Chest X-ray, AP view. Patient: 34 years old, sex M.
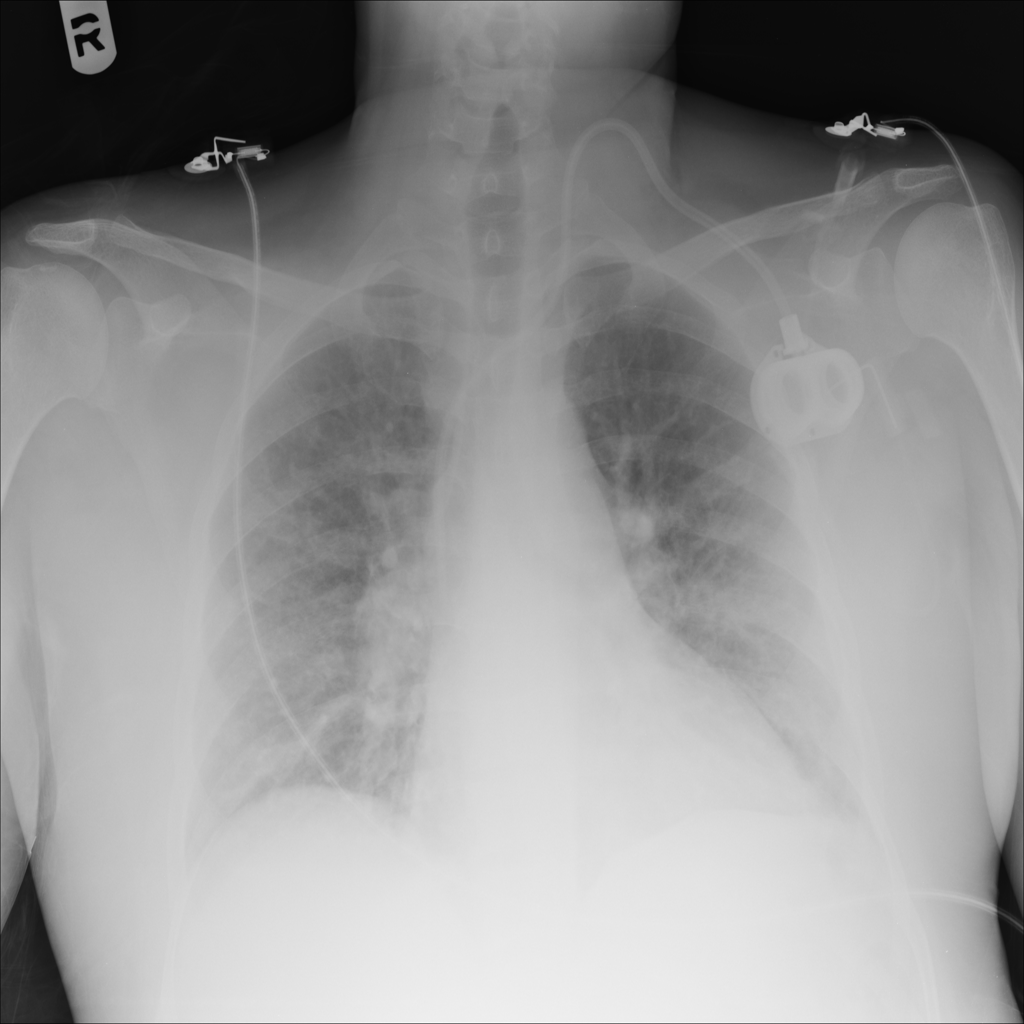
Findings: No Finding